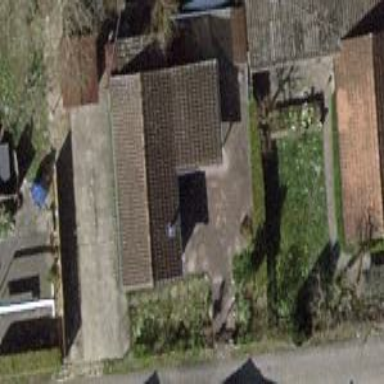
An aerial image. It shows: Bungalow.